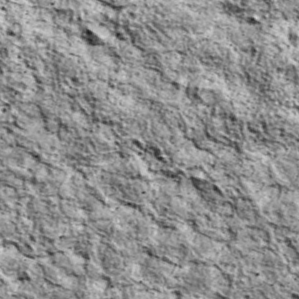
Label: non_frost